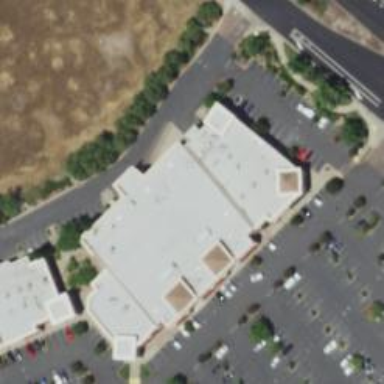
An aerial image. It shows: Building.